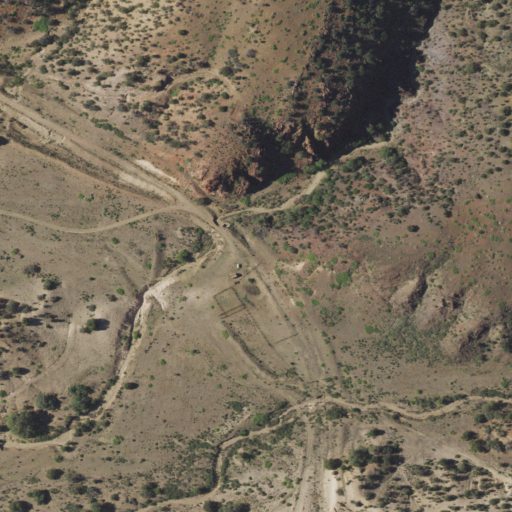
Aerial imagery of valley in New Mexico named Cedar Canyon containing shrub, grassland, and evergreen forest